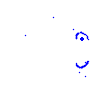
Particle: kaon